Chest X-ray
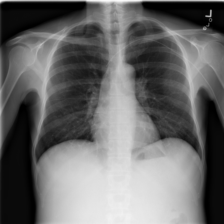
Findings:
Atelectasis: positive
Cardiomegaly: negative
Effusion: positive
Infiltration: negative
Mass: negative
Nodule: negative
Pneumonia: negative
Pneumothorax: negative
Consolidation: positive
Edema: negative
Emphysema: negative
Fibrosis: negative
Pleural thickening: negative
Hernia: negative